Interaction volume radius: 5 \u00c5
Interaction volume height: 15 \u00c5
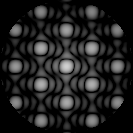
Disorder parameter: 0.01449